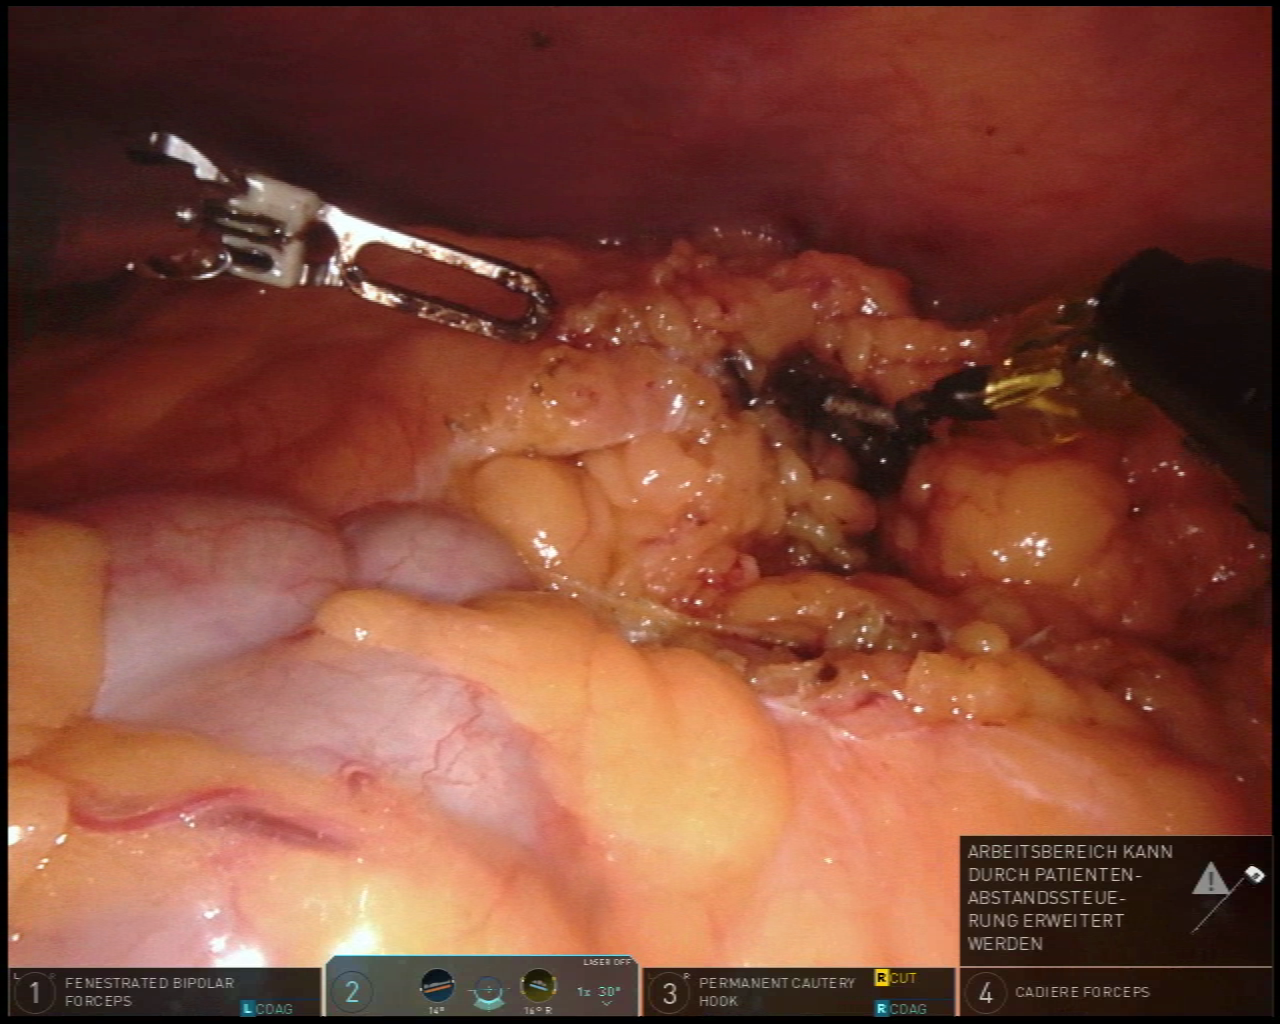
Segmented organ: colon
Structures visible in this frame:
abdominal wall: yes
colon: yes
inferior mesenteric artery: no
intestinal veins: no
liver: no
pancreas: no
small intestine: no
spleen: no
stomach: no
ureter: no
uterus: no
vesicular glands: no